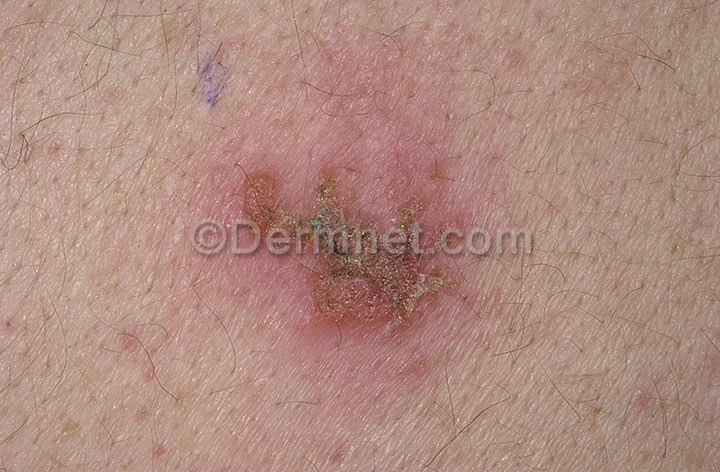
Disease: Poison Ivy Photos and other Contact Dermatitis